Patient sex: M
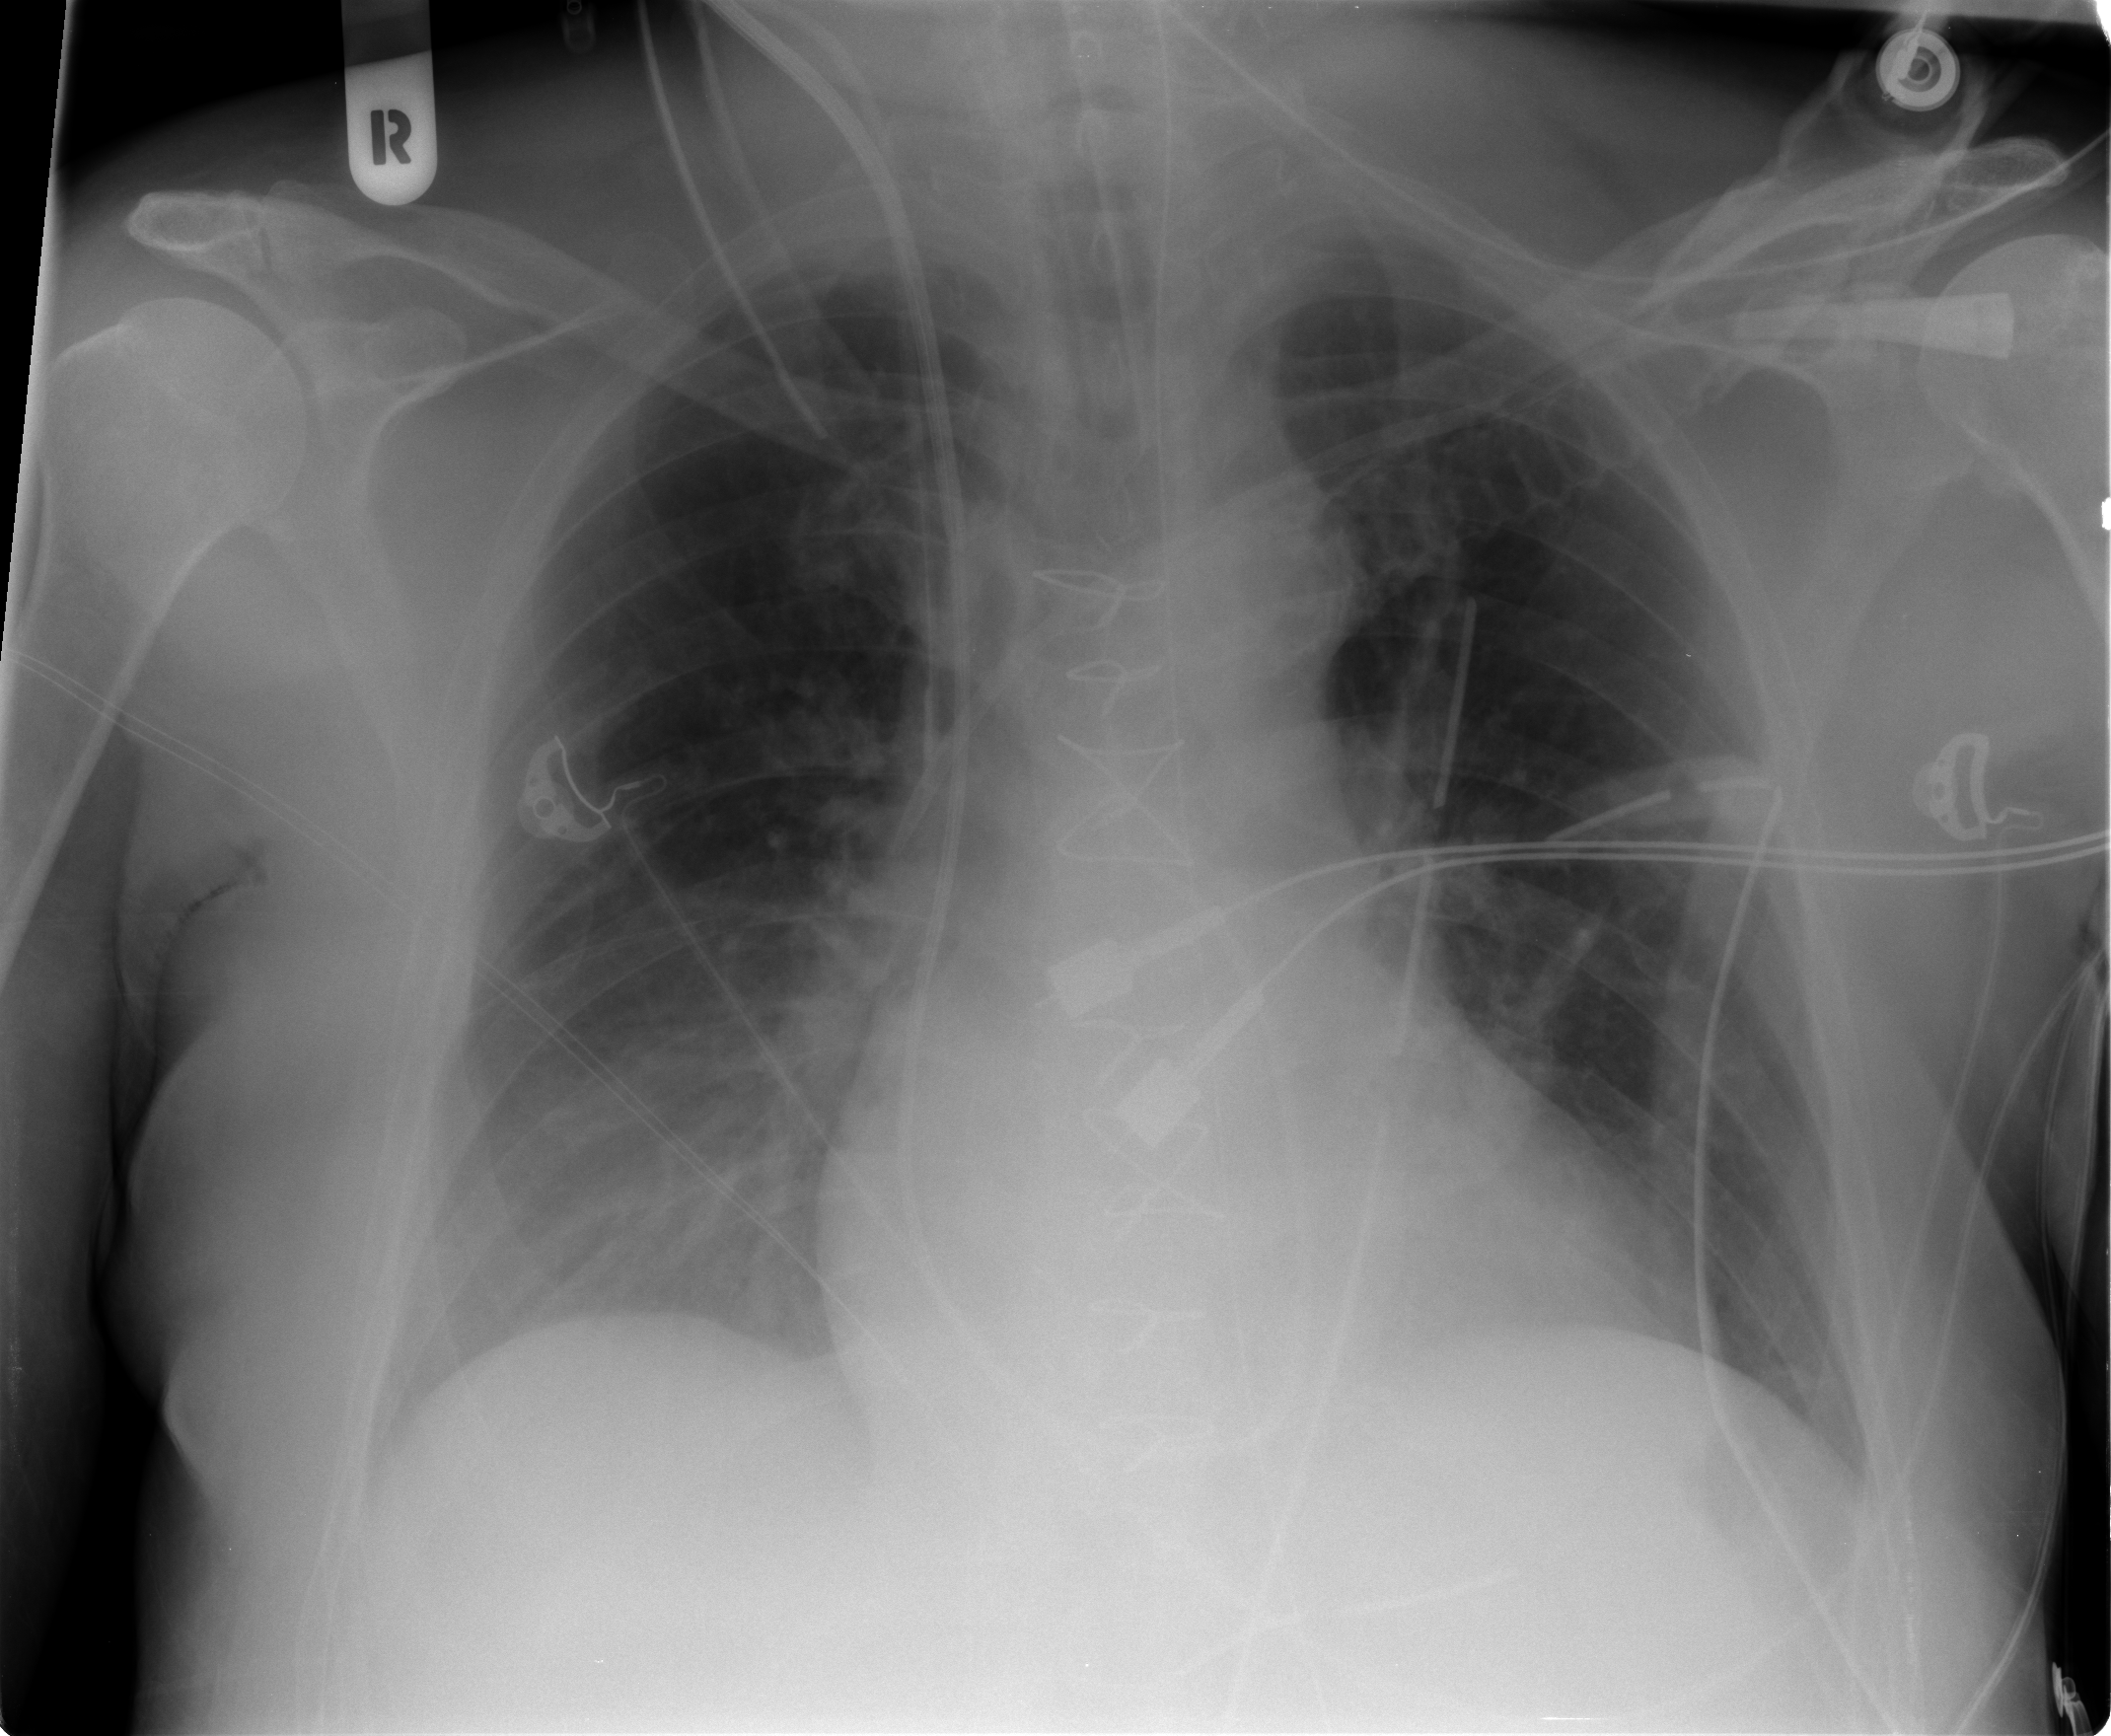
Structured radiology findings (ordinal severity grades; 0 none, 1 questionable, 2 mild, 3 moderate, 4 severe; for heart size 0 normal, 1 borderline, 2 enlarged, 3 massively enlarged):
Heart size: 0
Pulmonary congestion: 2
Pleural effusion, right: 2
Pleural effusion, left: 1
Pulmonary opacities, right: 0
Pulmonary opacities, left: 0
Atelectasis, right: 2
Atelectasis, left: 2